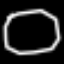
Label: octagon